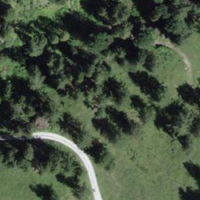
EUNIS habitat code: 43
Species observed at this site:
Parnassia palustris
Petasites albus